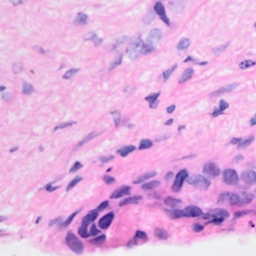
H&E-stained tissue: Breast